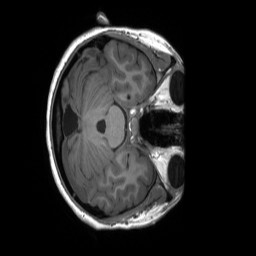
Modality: T1w
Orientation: axial
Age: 26
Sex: female
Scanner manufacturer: siemens
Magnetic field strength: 3 T
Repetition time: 2.3 s
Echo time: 0.00232 s